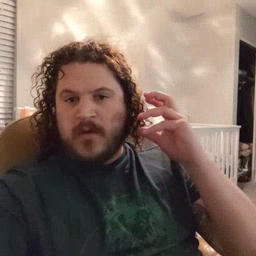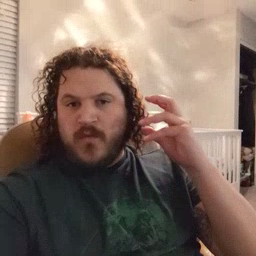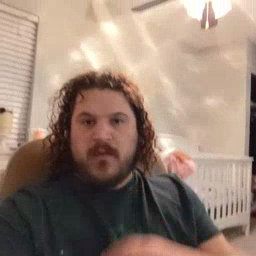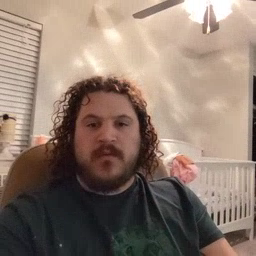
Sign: radio